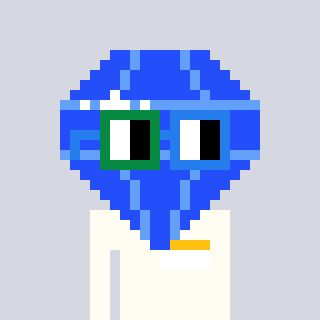
a pixel art character with square green and blue glasses, a blue diamond-shaped head and a grayscale-colored body on a cool background